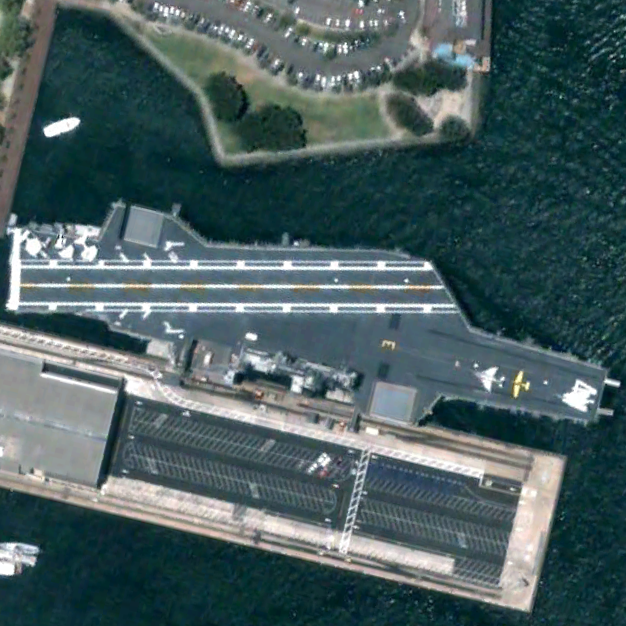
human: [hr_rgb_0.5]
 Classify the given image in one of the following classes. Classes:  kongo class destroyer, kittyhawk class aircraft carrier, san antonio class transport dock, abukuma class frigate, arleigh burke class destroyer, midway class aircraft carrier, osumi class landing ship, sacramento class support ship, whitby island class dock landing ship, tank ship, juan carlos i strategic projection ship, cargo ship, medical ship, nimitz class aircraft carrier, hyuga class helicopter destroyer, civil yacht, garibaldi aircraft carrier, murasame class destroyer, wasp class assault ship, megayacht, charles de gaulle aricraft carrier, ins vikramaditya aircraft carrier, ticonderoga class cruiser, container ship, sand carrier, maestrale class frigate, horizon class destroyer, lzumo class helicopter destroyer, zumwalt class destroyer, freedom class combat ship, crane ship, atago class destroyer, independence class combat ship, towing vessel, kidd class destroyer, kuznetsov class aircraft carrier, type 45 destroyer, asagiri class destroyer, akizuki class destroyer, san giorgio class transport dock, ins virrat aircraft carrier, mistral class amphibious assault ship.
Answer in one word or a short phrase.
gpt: Midway class aircraft carrier